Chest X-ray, PA view. Patient: 34 years old, sex M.
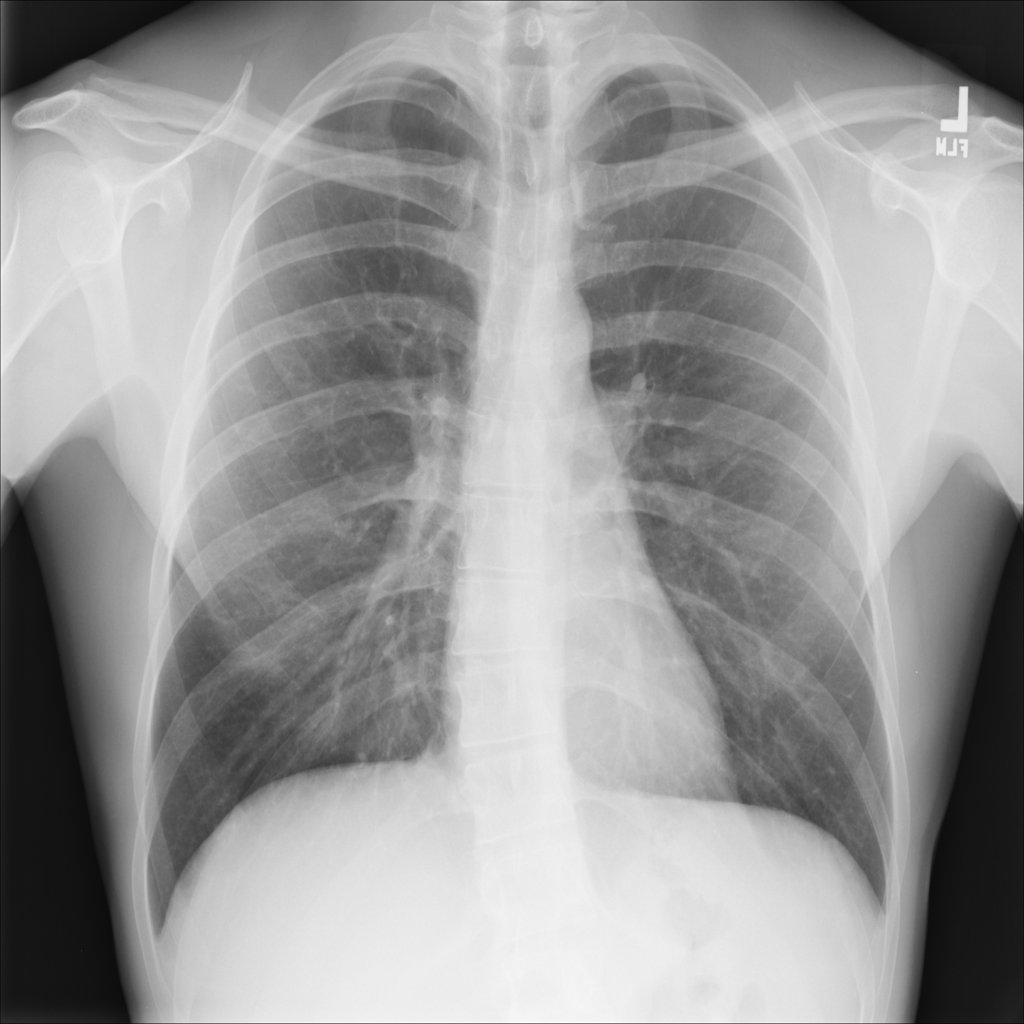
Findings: Infiltration